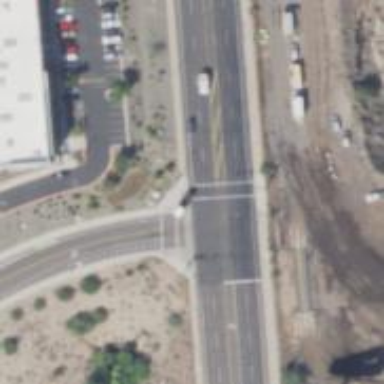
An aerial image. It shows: Solid stop line on the road.